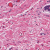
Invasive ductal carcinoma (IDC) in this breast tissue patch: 0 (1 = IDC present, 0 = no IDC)